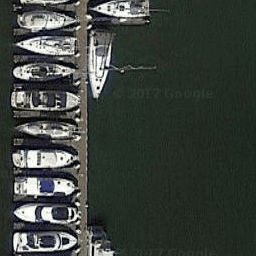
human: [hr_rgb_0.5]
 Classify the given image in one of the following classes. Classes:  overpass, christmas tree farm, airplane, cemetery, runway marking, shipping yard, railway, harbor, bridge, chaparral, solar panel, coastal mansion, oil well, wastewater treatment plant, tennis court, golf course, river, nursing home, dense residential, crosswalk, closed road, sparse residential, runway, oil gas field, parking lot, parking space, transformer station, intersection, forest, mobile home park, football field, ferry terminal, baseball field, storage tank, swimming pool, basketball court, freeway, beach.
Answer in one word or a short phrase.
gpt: harbor